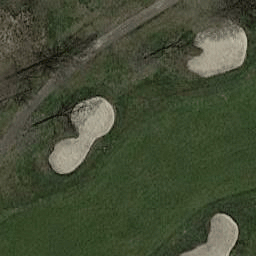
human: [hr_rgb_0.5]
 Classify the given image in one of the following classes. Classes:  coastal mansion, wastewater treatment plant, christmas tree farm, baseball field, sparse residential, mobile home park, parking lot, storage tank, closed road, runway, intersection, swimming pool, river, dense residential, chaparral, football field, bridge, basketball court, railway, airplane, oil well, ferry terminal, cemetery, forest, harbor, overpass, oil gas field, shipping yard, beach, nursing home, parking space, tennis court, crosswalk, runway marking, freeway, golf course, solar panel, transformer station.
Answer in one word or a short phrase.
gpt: golf course